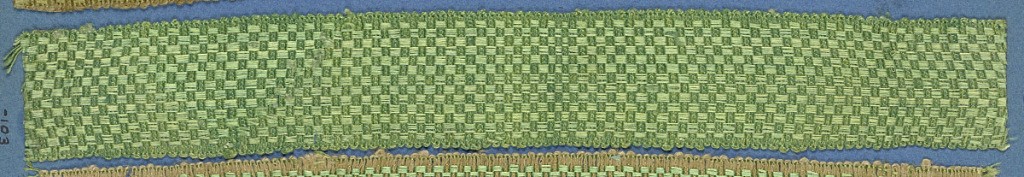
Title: Trimming
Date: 18th century
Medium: silk Technique: woven
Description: Green trimming fragment in a checkerboard design.